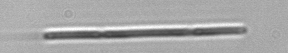
Label: Leptocylindrus